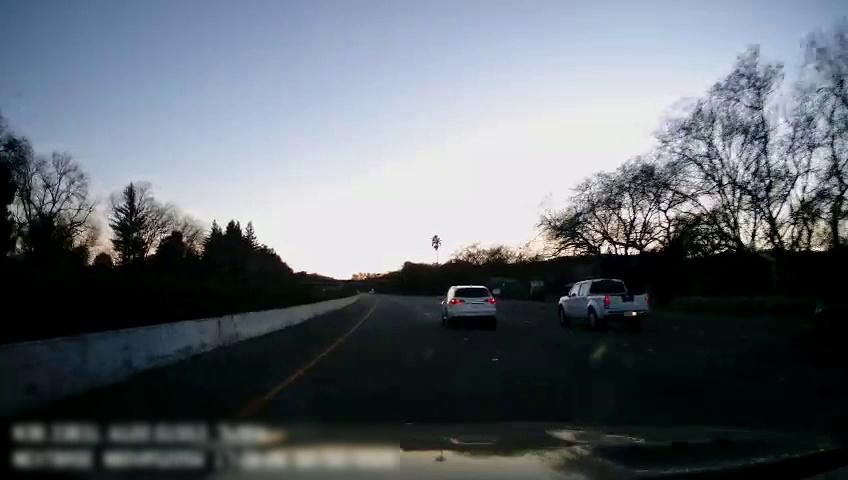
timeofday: Day
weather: Cloudy
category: Drivable Space
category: Vehicles | SUV
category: Vehicles | Truck
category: Vehicles | SUV
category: Lanes | Current Lane
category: Lanes | Current Lane
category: Lanes | Alternate Lane
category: Lanes | Alternate Lane